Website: lowes
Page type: order-returns
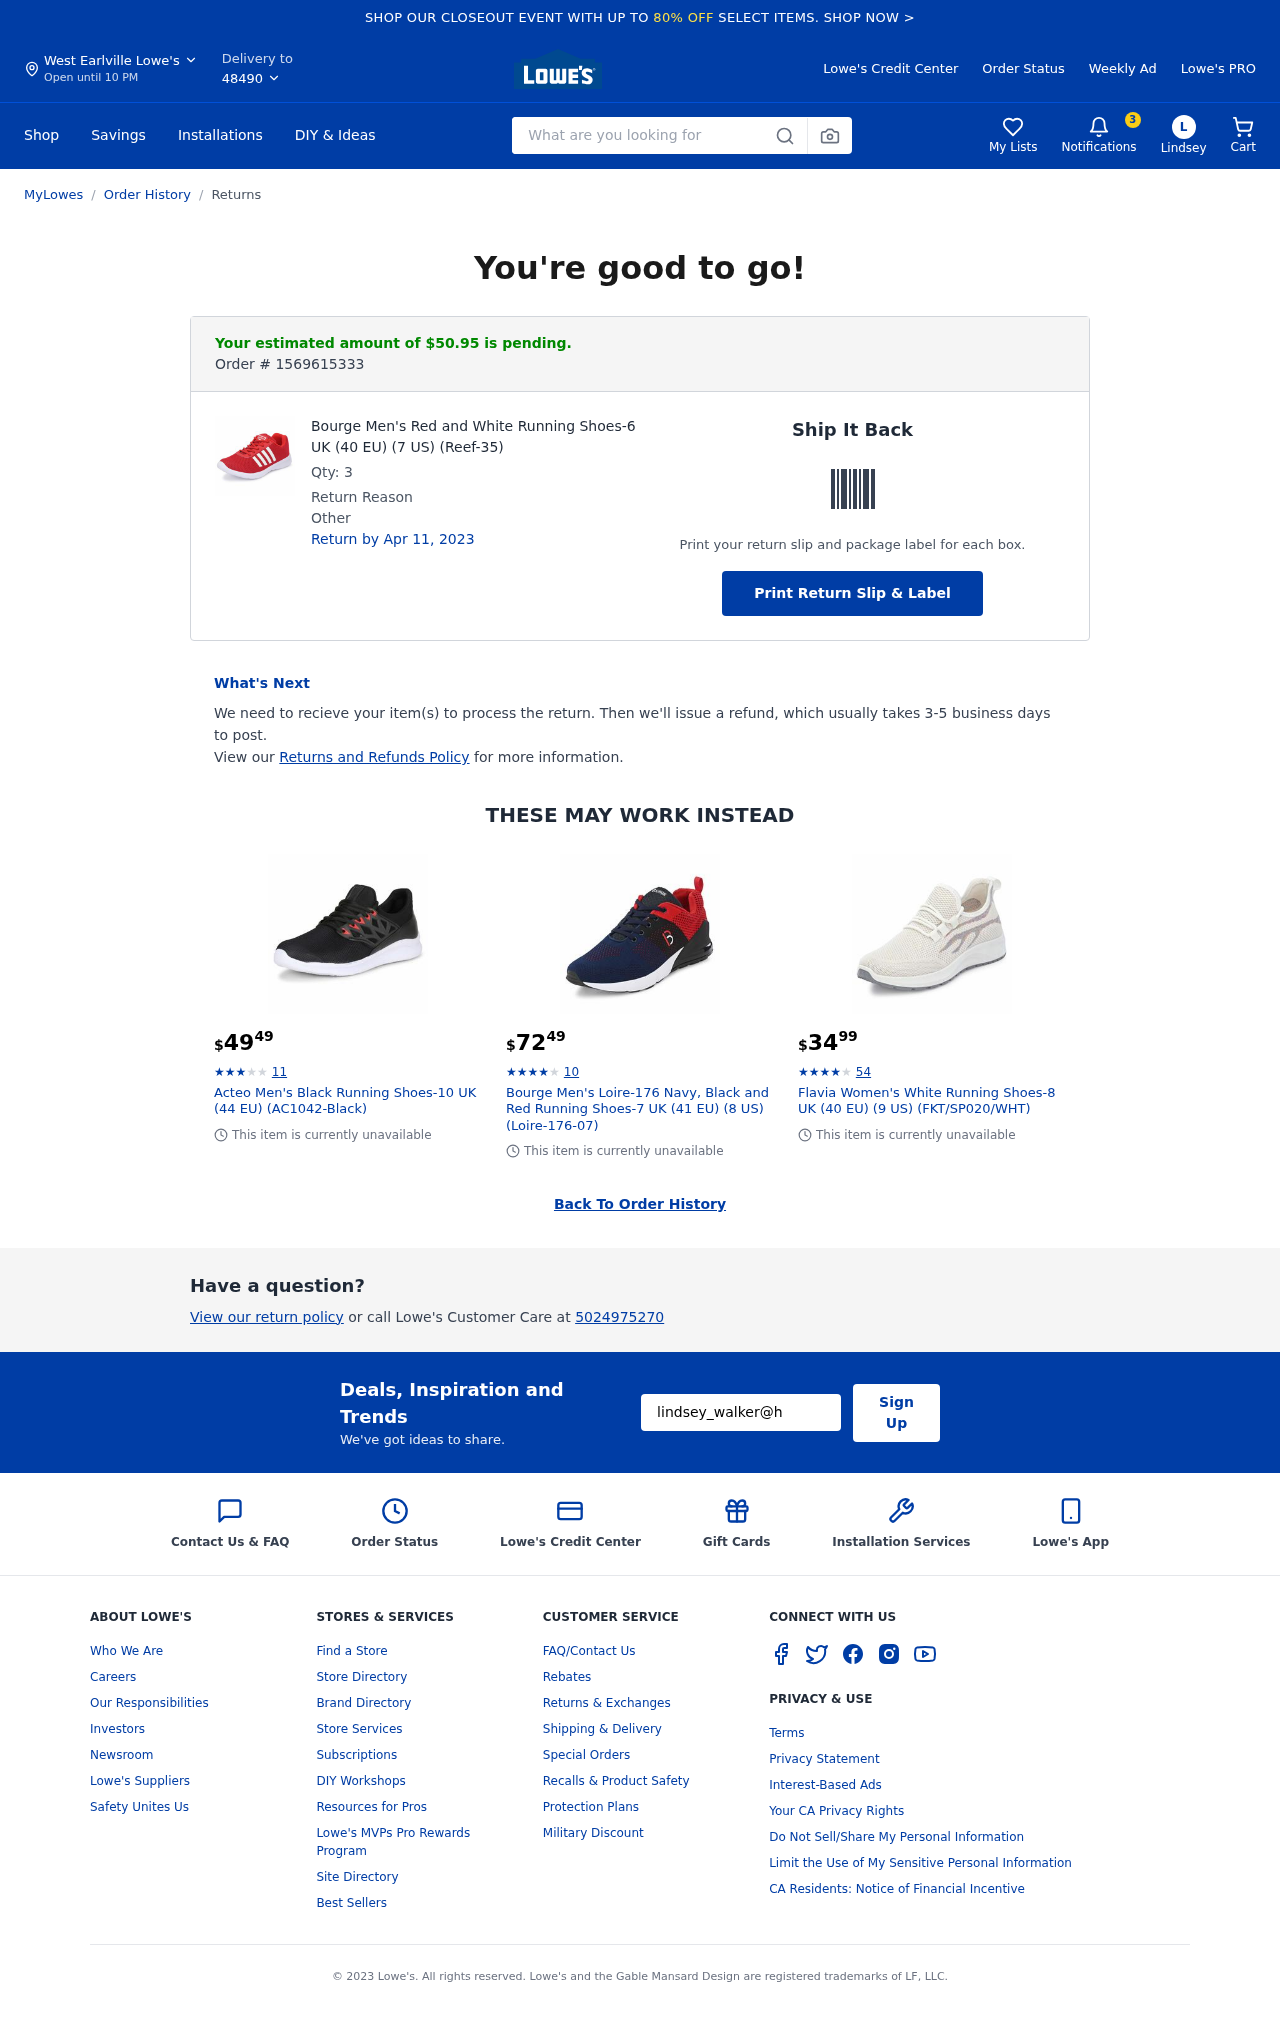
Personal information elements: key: PII_CITY
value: West Earlville
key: PII_EMAIL
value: lindsey_walker@hotmail.com
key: PII_FIRSTNAME
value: Lindsey
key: PII_PHONE
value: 5024975270
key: PII_POSTCODE
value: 48490
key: PII_FIRSTNAME_INITIAL
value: L
Product elements: key: PRODUCT1_NAME
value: Bourge Men's Red and White Running Shoes-6 UK (40 EU) (7 US) (Reef-35)
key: PRODUCT1_QUANTITY
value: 3
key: PRODUCT2_NAME
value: Acteo Men's Black Running Shoes-10 UK (44 EU) (AC1042-Black)
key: PRODUCT2_NUM_RATINGS
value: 11
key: PRODUCT2_PRICE
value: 49.49
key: PRODUCT2_RATING
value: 3.9
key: PRODUCT3_NAME
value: Bourge Men's Loire-176 Navy, Black and Red Running Shoes-7 UK (41 EU) (8 US) (Loire-176-07)
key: PRODUCT3_NUM_RATINGS
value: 10
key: PRODUCT3_PRICE
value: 72.49
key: PRODUCT3_RATING
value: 4.1
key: PRODUCT4_NAME
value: Flavia Women's White Running Shoes-8 UK (40 EU) (9 US) (FKT/SP020/WHT)
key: PRODUCT4_NUM_RATINGS
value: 54
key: PRODUCT4_PRICE
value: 34.99
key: PRODUCT4_RATING
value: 4.1
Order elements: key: ORDER_NUM_ITEMS
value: Cart
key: ORDER_TOTAL
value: Your estimated amount of $50.95 is pending.
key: ORDER_ID
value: Order # 1569615333
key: ORDER_RETURN_BY_DATE
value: Return by Apr 11, 2023
Search elements: key: HEADER_SEARCH
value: What are you looking for
Other elements: key: NOTIFICATION_COUNT
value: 3